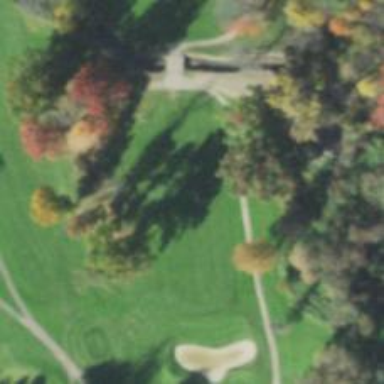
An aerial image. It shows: View of golf hole.